Modality: planning_CT
Slice 20 of 93
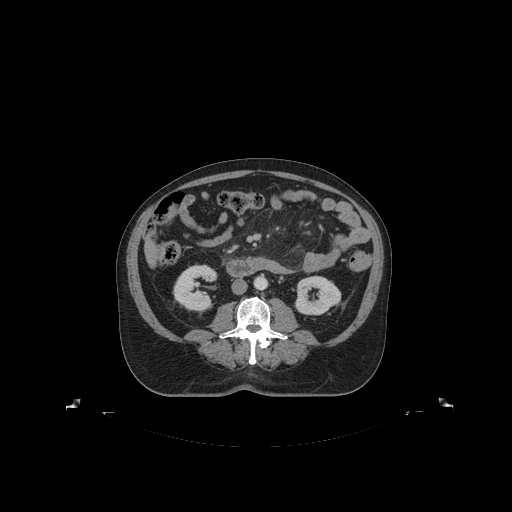